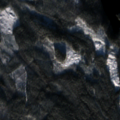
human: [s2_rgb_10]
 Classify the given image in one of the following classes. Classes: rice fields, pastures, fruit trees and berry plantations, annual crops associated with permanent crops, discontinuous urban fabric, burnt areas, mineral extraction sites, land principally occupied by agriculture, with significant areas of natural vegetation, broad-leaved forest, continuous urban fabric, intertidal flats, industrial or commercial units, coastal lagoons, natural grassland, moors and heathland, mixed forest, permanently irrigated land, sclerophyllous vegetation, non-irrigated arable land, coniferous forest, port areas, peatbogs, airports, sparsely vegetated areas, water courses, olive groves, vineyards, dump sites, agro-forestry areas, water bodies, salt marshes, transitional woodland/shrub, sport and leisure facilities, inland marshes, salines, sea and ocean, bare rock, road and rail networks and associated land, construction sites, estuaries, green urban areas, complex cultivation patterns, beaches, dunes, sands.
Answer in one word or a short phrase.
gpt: coniferous forest, mixed forest, transitional woodland/shrub, water bodies